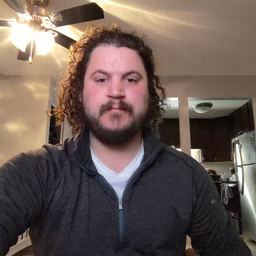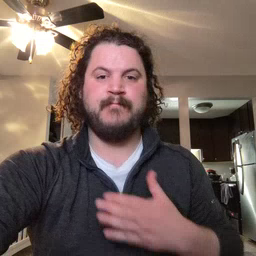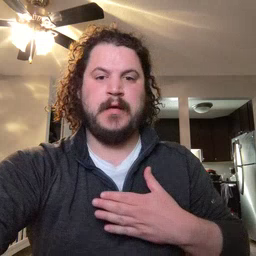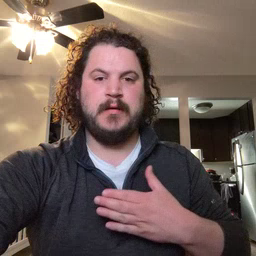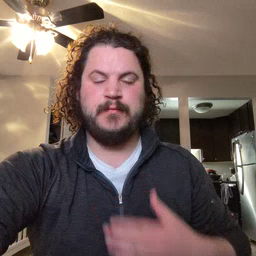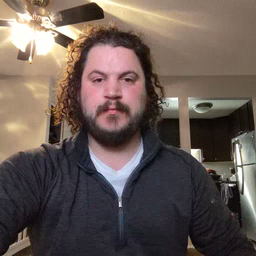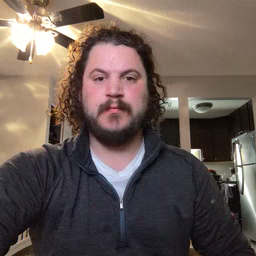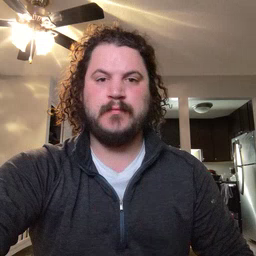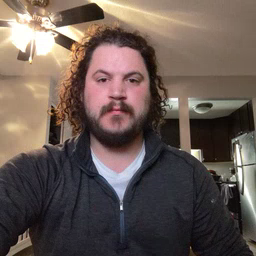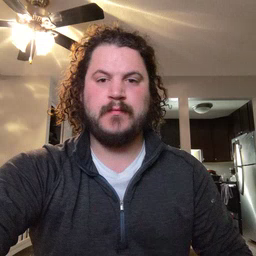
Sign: minemy